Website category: phone
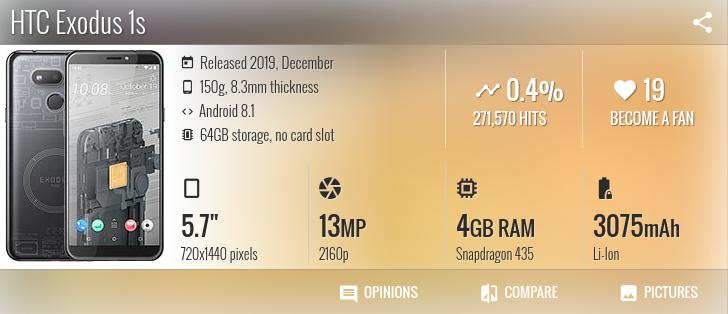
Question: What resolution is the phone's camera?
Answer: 2160p

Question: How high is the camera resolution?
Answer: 2160p

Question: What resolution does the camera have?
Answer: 2160p

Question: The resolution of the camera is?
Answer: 2160p

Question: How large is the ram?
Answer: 4 GB RAM

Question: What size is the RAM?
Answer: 4 GB RAM

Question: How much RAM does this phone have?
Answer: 4 GB RAM

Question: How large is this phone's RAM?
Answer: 4 GB RAM

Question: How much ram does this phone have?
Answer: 4 GB RAM

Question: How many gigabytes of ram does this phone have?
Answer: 4 GB RAM

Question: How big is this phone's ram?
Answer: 4 GB RAM

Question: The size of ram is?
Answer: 4 GB RAM

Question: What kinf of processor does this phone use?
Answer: Snapdragon 435

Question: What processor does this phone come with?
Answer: Snapdragon 435

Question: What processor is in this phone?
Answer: Snapdragon 435

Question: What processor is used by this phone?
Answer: Snapdragon 435

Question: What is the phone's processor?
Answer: Snapdragon 435

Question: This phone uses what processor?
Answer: Snapdragon 435

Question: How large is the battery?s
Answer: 3075 mAh

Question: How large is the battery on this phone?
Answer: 3075 mAh

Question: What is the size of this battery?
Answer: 3075 mAh

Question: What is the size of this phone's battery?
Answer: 3075 mAh

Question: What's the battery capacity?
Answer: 3075 mAh

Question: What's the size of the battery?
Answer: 3075 mAh

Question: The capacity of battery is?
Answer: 3075 mAh